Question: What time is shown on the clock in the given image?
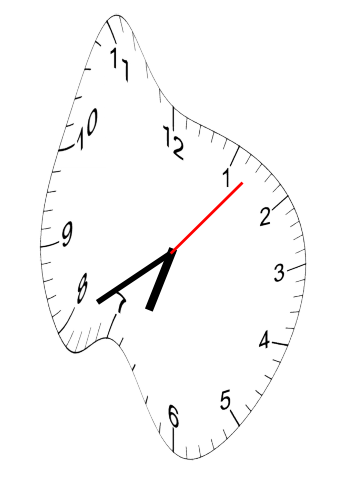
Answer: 06:40:07